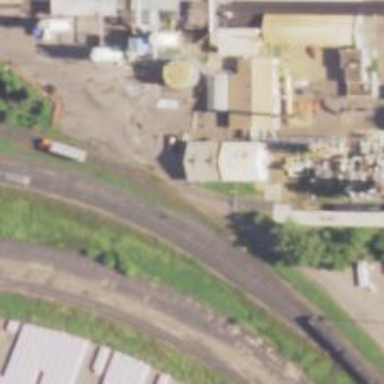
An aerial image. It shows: Railway level crossing.